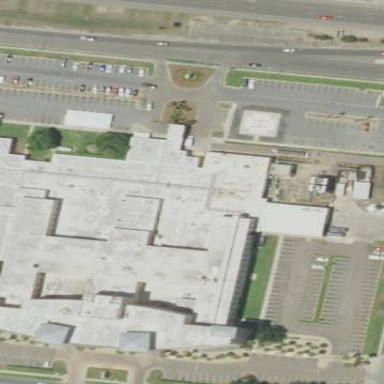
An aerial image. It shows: Hospital building.